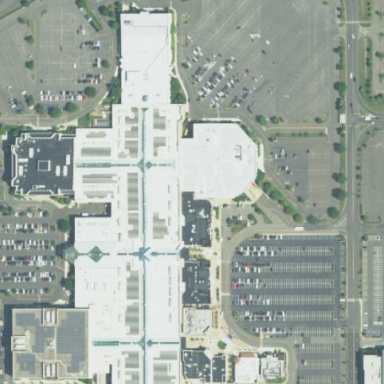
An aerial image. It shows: Mall building.